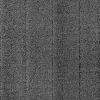
Atmospheric dust classification: dusty